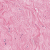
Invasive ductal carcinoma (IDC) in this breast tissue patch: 0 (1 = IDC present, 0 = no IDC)